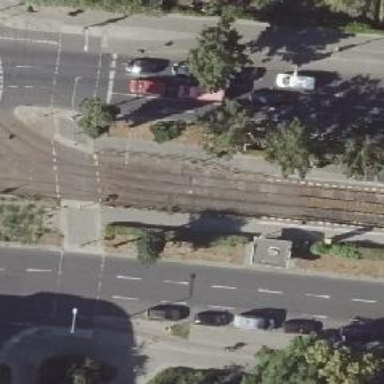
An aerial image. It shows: Platform for public transport with shelter. It is tram platform.